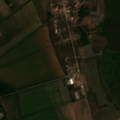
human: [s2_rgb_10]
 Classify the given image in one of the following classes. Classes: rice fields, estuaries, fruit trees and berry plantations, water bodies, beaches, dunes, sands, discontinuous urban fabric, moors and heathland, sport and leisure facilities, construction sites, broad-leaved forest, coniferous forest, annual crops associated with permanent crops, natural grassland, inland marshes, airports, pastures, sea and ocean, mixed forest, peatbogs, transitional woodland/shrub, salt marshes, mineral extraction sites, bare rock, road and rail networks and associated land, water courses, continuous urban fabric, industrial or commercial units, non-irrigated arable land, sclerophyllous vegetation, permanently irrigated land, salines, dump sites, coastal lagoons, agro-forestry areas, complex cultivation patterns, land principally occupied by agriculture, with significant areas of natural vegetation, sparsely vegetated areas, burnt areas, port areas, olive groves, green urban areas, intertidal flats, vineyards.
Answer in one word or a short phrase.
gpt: discontinuous urban fabric, non-irrigated arable land, complex cultivation patterns